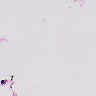
Metastatic tissue present: no